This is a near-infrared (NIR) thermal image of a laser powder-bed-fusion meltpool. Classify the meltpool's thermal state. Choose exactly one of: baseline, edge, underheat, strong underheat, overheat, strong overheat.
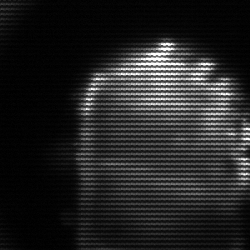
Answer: baseline